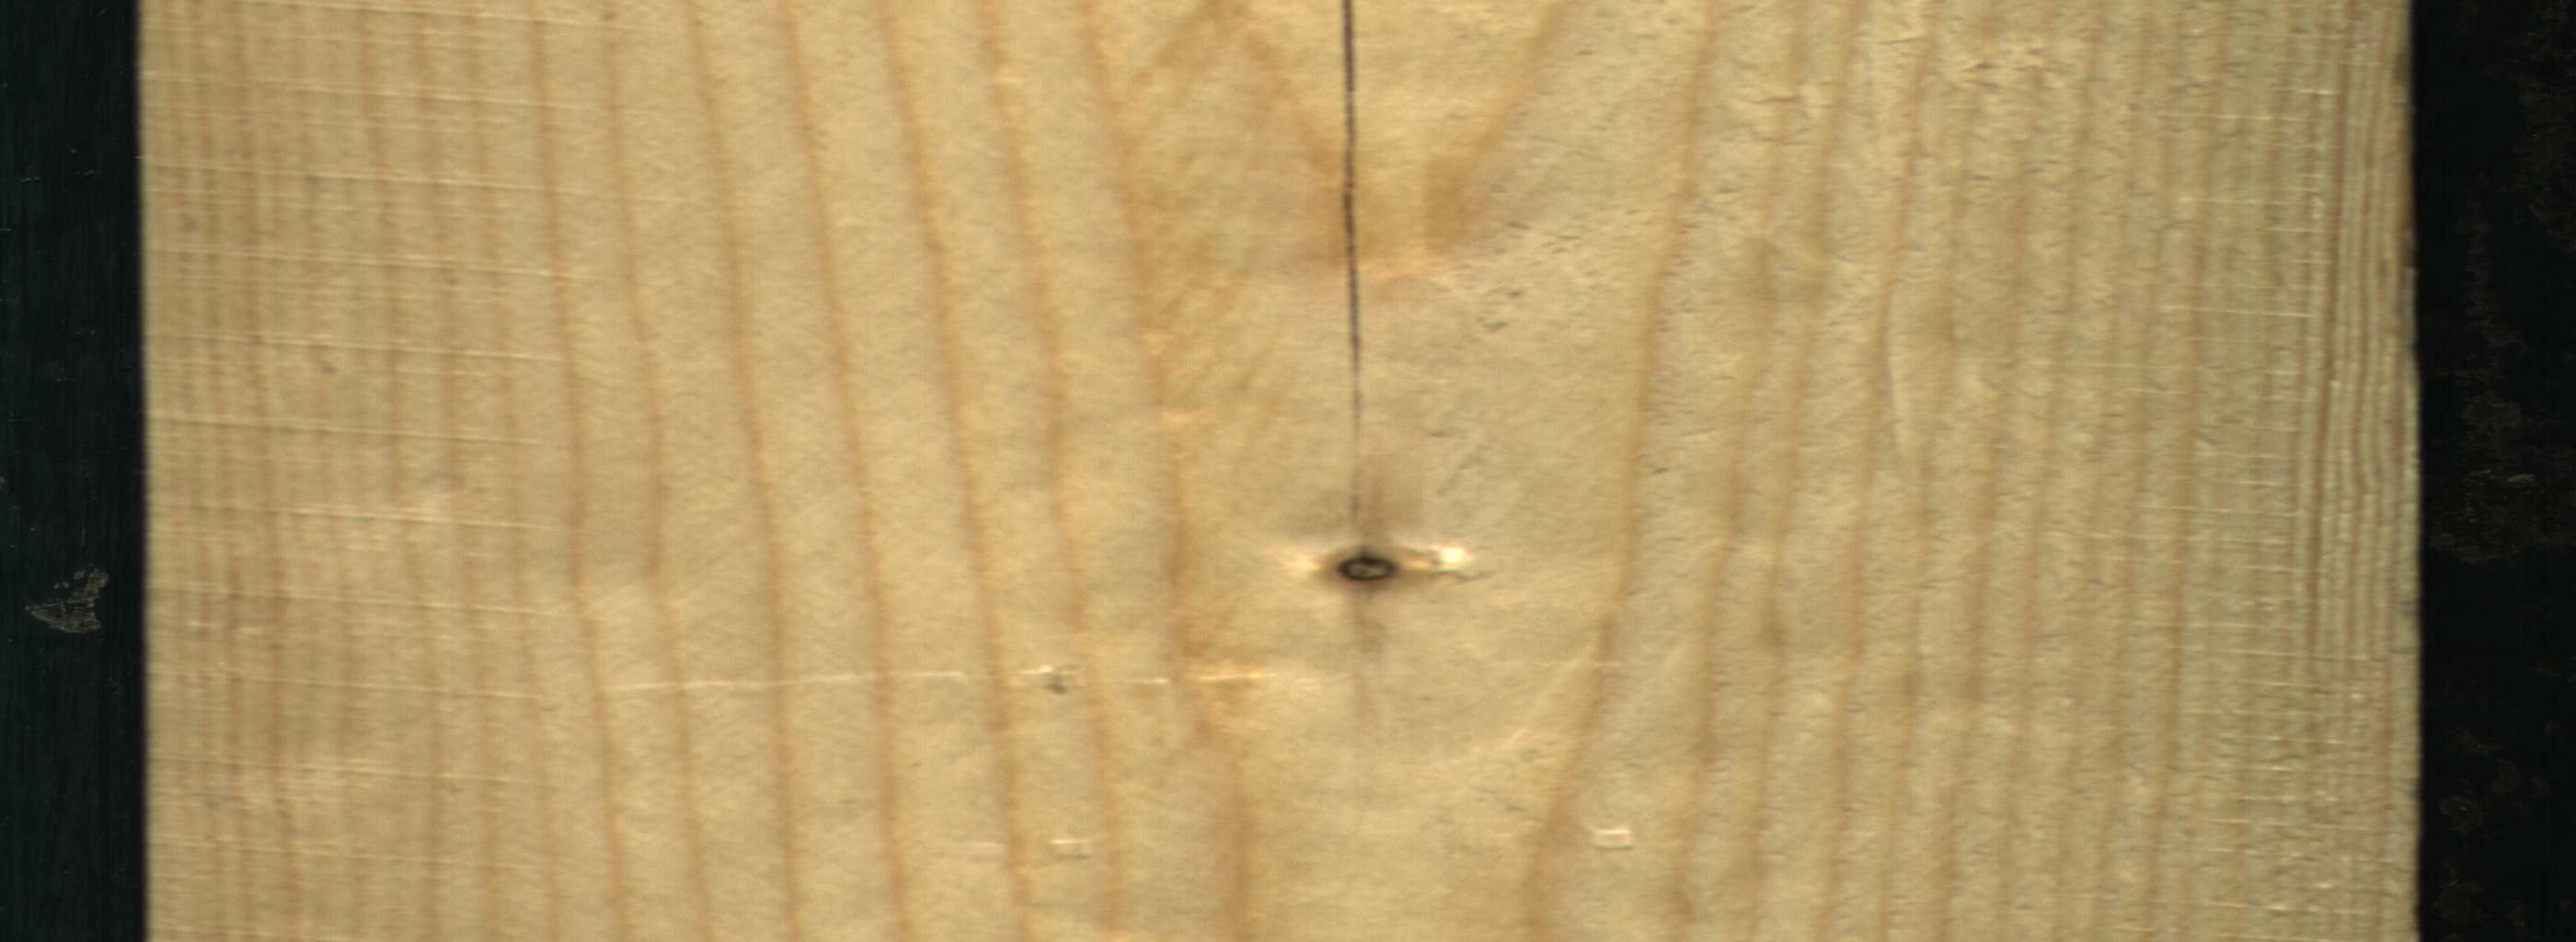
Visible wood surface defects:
Crack
Dead_Knot